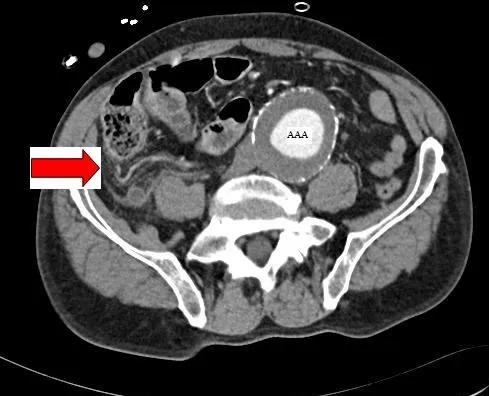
Abdominal CT image with contrast taken on the day of admission prior to the open Appendicectomy; showing an inflamed appendix (marked by the red arrow) and the AAA.
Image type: radiology (ct)